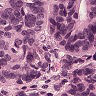
Metastatic tissue present: yes